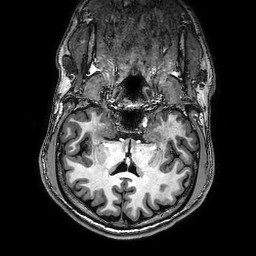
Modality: T1w
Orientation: sagittal
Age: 34
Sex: male
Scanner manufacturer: philips
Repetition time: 0.00817 s
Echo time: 0.00375 s